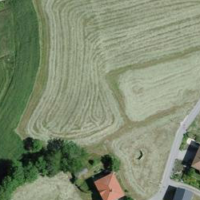
EUNIS habitat code: 24
Species observed at this site:
Artemisia vulgaris